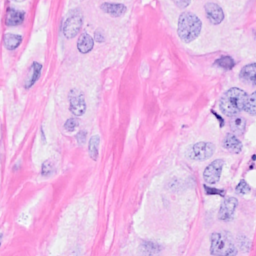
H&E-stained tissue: Breast